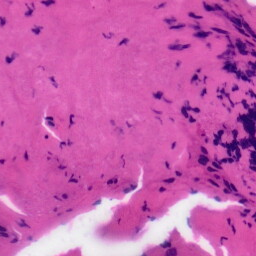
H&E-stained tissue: Tonsil